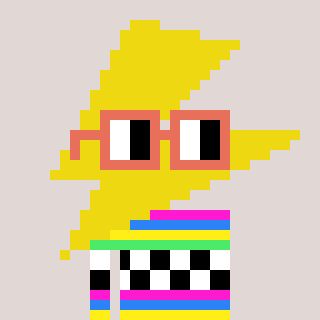
a pixel art character with square orange glasses, a lightning bolt-shaped head and a bege-colored body on a warm background